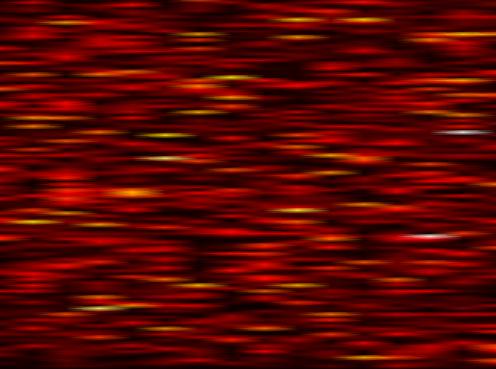
Label: FOFDM